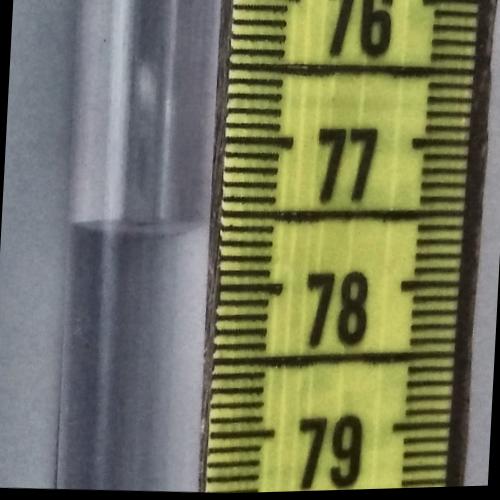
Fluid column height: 77.6 cm